Question: I have a shader that no longer draws correctly. It was working in XNA, but had to be rewritten for DX11 and SharpDX and now uses shader model 5. There are no exceptions and the shader effect compiles fine, no debug-layer messages from the device except for an unrelated(?) default sampler-state complaint. It is a normal, fullscreen quad doing the simplest texture blit. (Using a random noise texture for testing)

I am feeding the vertex shader a 'VertexPositionTexutre', a SharpDX object which contains:
'''
[VertexElement("SV_Position")]
public Vector3 Position;
[VertexElement("TEXCOORD0")]
public Vector2 TextureCoordinate;
'''
I suspect there is a mismatch between signatures. 'VertexPositionTexture' has a 'Vector3' position component defined for "SV_Position".
D3D11 <URL> "SV_Position" as a 'float4'. It is a System-Value constant with a concrete native type. I fear the shader is eating an extra float beyond the end of the float3 of 'Vector3'. This would also explain why my UVs are broken on several vertices.
This is my vertex shader:
'''
struct V2P
{
float4 vPosition : SV_Position;
float2 vTexcoord : TEXCOORD0;
};
V2P VSCopy(float4 InPos : SV_Position,
float2 InTex : TEXCOORD0)
{
V2P Out = (V2P)0;
// transform the position to the screen
Out.vPosition = float4(InPos);
Out.vTexcoord = InTex;
return Out;
}
'''
I have tried to change the input of 'VSCopy()' from 'float4' to 'float3' with no change in result. Short of recompiling SharpDX 'VertexPositionTexture', I don't see how to fix this, yet SharpDX fully supports DirectX11 so I must be doing something incorrectly.
I am defining my vertices and setting them as follows:
'''
//using SharpDX.Toolkit.Graphics
[...]//In the initialization
verts = new VertexPositionTexture[]
{
new VertexPositionTexture(
new Vector3(1.0f,-1.0f,0),
new Vector2(1,1)),
new VertexPositionTexture(
new Vector3(-1.0f,-1.0f,0),
new Vector2(0,1)),
new VertexPositionTexture(
new Vector3(-1.0f,1.0f,0),
new Vector2(0,0)),
new VertexPositionTexture(
new Vector3(1.0f,1.0f,0),
new Vector2(1,0))
}
//vb is a Buffer<VertexPositionTexture>
short[] indeces = new short[] { 0, 1, 2, 2, 3, 0 };
vb = SharpDX.Toolkit.Graphics.Buffer.Vertex.New(Game.Instance.GraphicsDevice, verts, SharpDX.Direct3D11.ResourceUsage.Dynamic);
ib = SharpDX.Toolkit.Graphics.Buffer.Index.New(Game.Instance.GraphicsDevice, indeces, dx11.ResourceUsage.Dynamic);
[...] //In the Render method, called every frame to draw the quad
Game.Instance.GraphicsDevice.SetVertexBuffer<VertexPositionTexture>(vb, 0);
Game.Instance.GraphicsDevice.SetIndexBuffer(ib, false);
Game.Instance.GraphicsDevice.DrawIndexed(PrimitiveType.TriangleList, 6);
'''
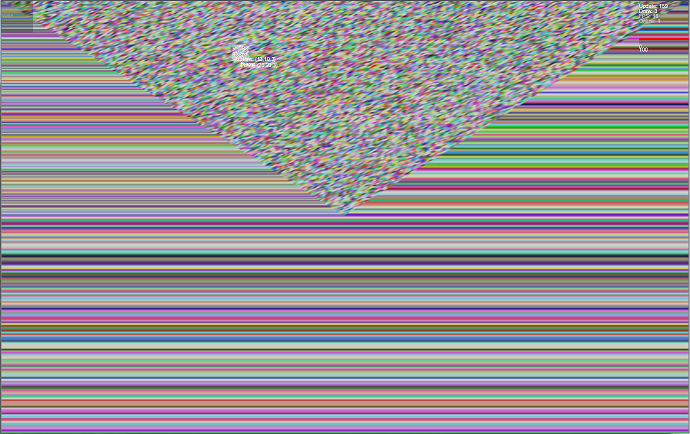
Answer: SharpDX.Tookit provides a method for specifying the InputLayout to the vertex shader. I had missed this method and was incorrectly trying to set the vertex input layout via the property:
'''
SharpDX.Direct3D11.ImmediateContext.InputAssembler.InputLayout
'''
You must set the input layout via the 'SharpDX.Toolkit.Graphics.GraphicsDevice.SetVertexInputLayout();' method.